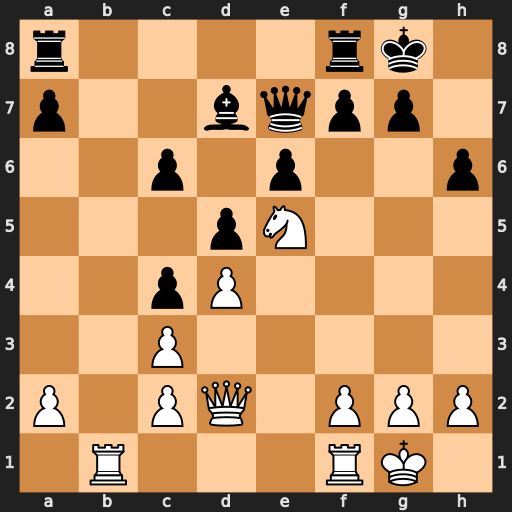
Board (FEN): r4rk1/p2bqpp1/2p1p2p/3pN3/2pP4/2P5/P1PQ1PPP/1R3RK1
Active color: w
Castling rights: -
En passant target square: -
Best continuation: Rb7 Rad8 Nxc6 Qd6 Nxd8